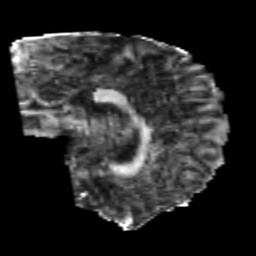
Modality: FA
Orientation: sagittal
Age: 25
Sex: male
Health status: healthy
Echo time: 0.074 s